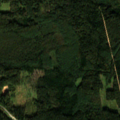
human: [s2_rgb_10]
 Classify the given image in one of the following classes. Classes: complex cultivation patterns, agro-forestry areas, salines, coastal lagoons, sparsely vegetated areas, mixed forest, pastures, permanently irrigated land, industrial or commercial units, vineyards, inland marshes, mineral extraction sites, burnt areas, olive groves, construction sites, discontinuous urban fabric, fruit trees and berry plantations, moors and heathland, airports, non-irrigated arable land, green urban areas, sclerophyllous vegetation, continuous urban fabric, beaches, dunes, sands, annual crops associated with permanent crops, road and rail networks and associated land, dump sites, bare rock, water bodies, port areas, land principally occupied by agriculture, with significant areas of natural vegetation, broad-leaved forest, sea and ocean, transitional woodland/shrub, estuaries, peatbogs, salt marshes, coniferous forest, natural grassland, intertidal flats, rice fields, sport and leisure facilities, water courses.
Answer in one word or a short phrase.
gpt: broad-leaved forest, coniferous forest, mixed forest